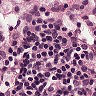
Metastatic tissue present: no